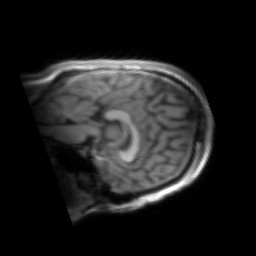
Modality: inplaneT1
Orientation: sagittal
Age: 21
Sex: male
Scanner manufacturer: siemens
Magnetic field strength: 3 T
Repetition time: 1.2 s
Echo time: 0.00251 s